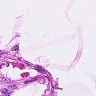
Metastatic tissue present: no